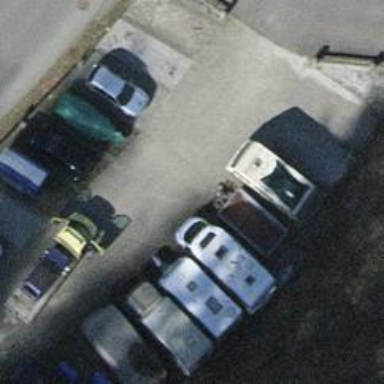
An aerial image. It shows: Parking aisle with paving stones.